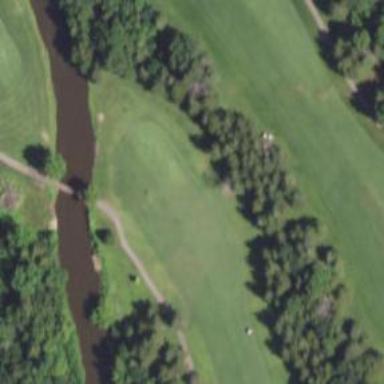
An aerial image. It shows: Golf hole.